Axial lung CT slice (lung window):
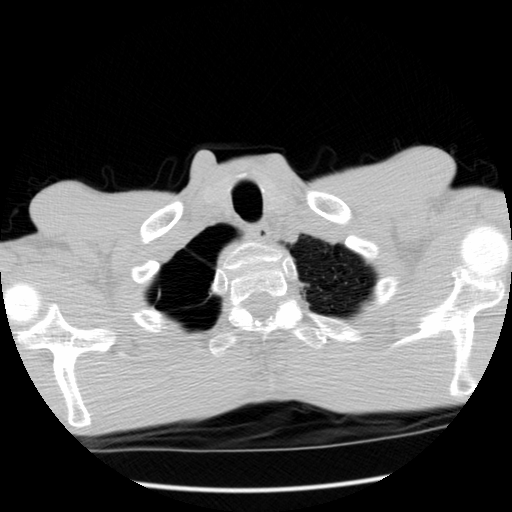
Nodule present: no